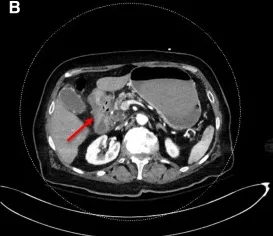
Inflammation of the first part of duodenum (red arrow).
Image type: radiology (ct)